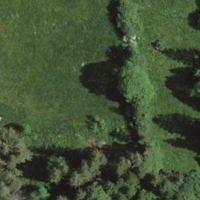
EUNIS habitat code: 41
Species observed at this site:
Cephalanthera rubra